Question: Two way View is a powerful library to customize grid of components a using 'RecyclerView'
Below is the screenshot of problem that we are facing while using this library,so i find out the resolution of that problem,

<URL>
<URL>
<URL>
Other questions related to this issue could be
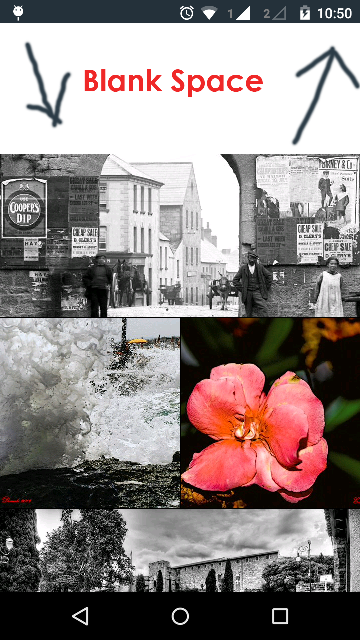
Answer: After searching a couple of months ,I found one solution for above issues.
I am going to explain step by step
<URL>
>
1. Open layout folder of library.
2. Browse the package org.lucasr.twowayview.widget
3. Open BaseLayoutManager class
4. Jump to Line no. 362
5. You will found code as if (anchorItemPosition > 0 && (refreshingLanes || !restoringLanes)) { replace this line by this one if (anchorItemPosition > 0 && refreshingLanes && !restoringLanes) {
Above change in 'BaseLayoutManager class' work for me as a solution to above mentioned issues.
Hope this will help you all users.